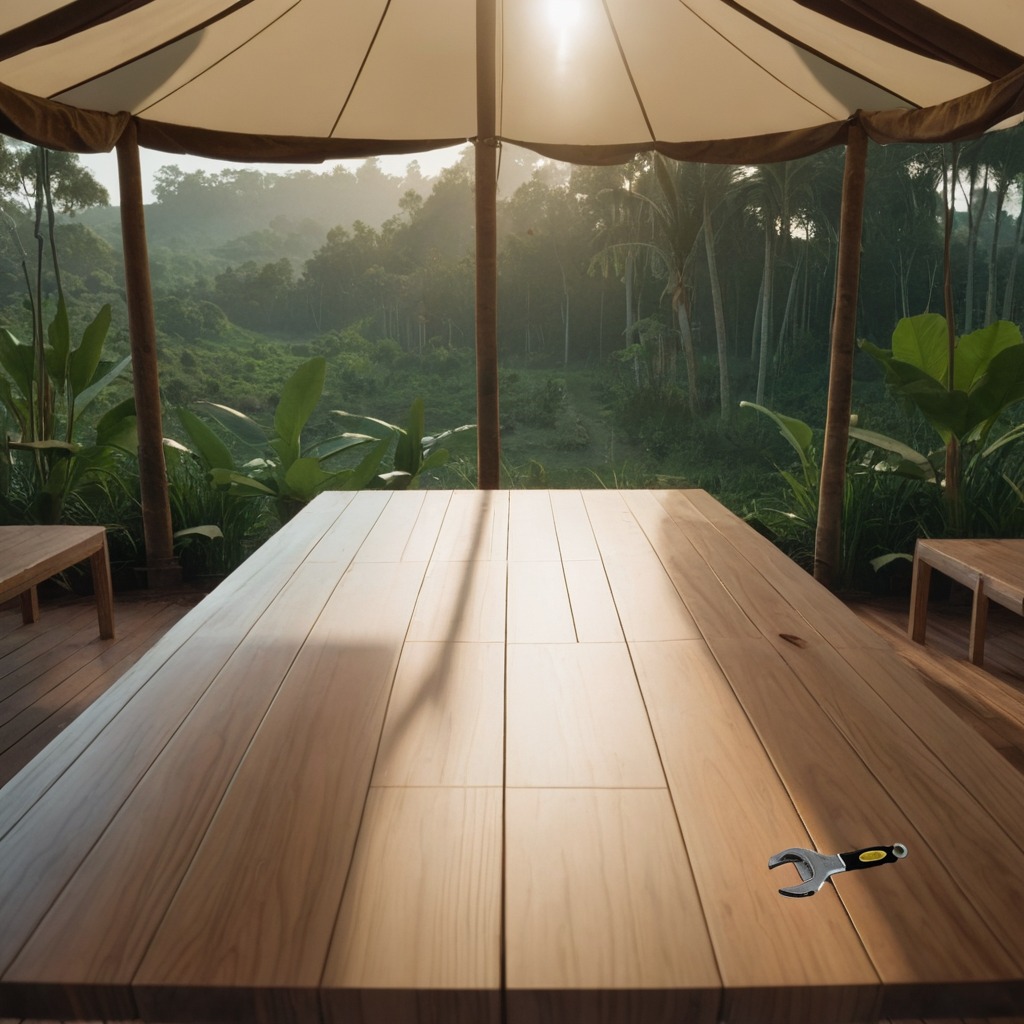
An wrench is lying on a wooden table inside a jungle field workshop tent.